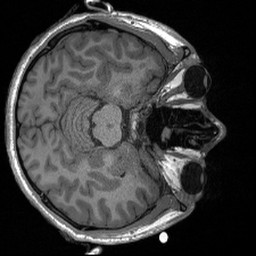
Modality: T1w
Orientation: axial
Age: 25
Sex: male